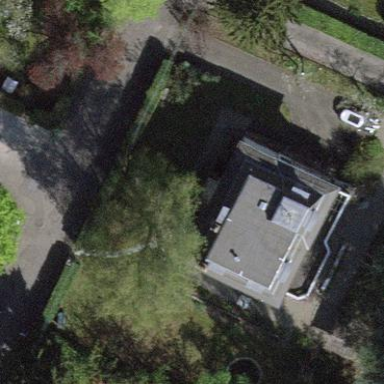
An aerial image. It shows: Garden enclosed by fence.